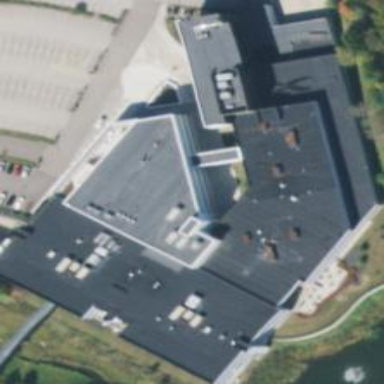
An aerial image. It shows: Commercial building.